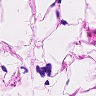
Metastatic tissue present: no